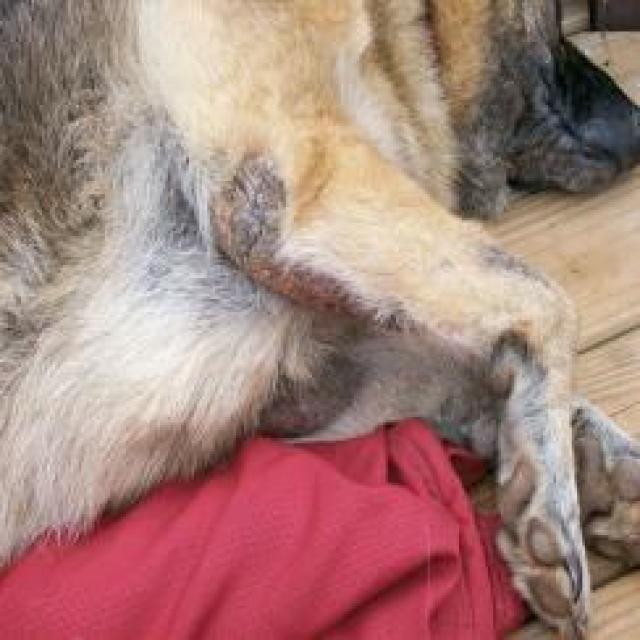
Canine fungal skin infection — characterized by alopecia, scaling, crusting, and circular lesions. Common agents include Malassezia and Candida species.